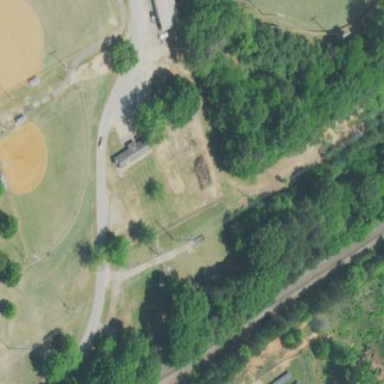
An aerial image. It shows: Animal shelter housed in building.